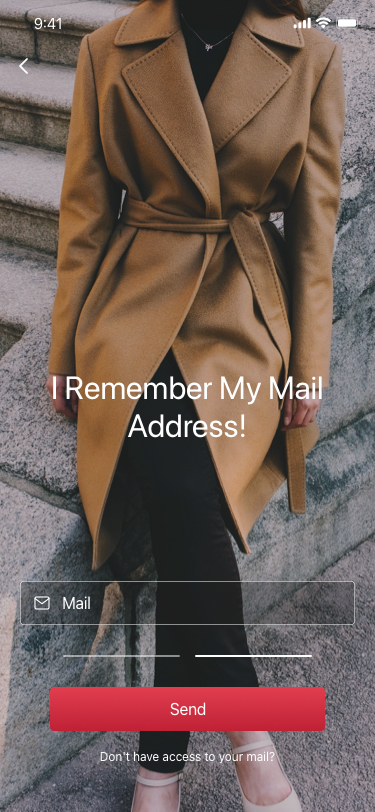
Text in this UI design:
Don't have access to your mail?